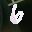
Label: 6